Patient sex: M
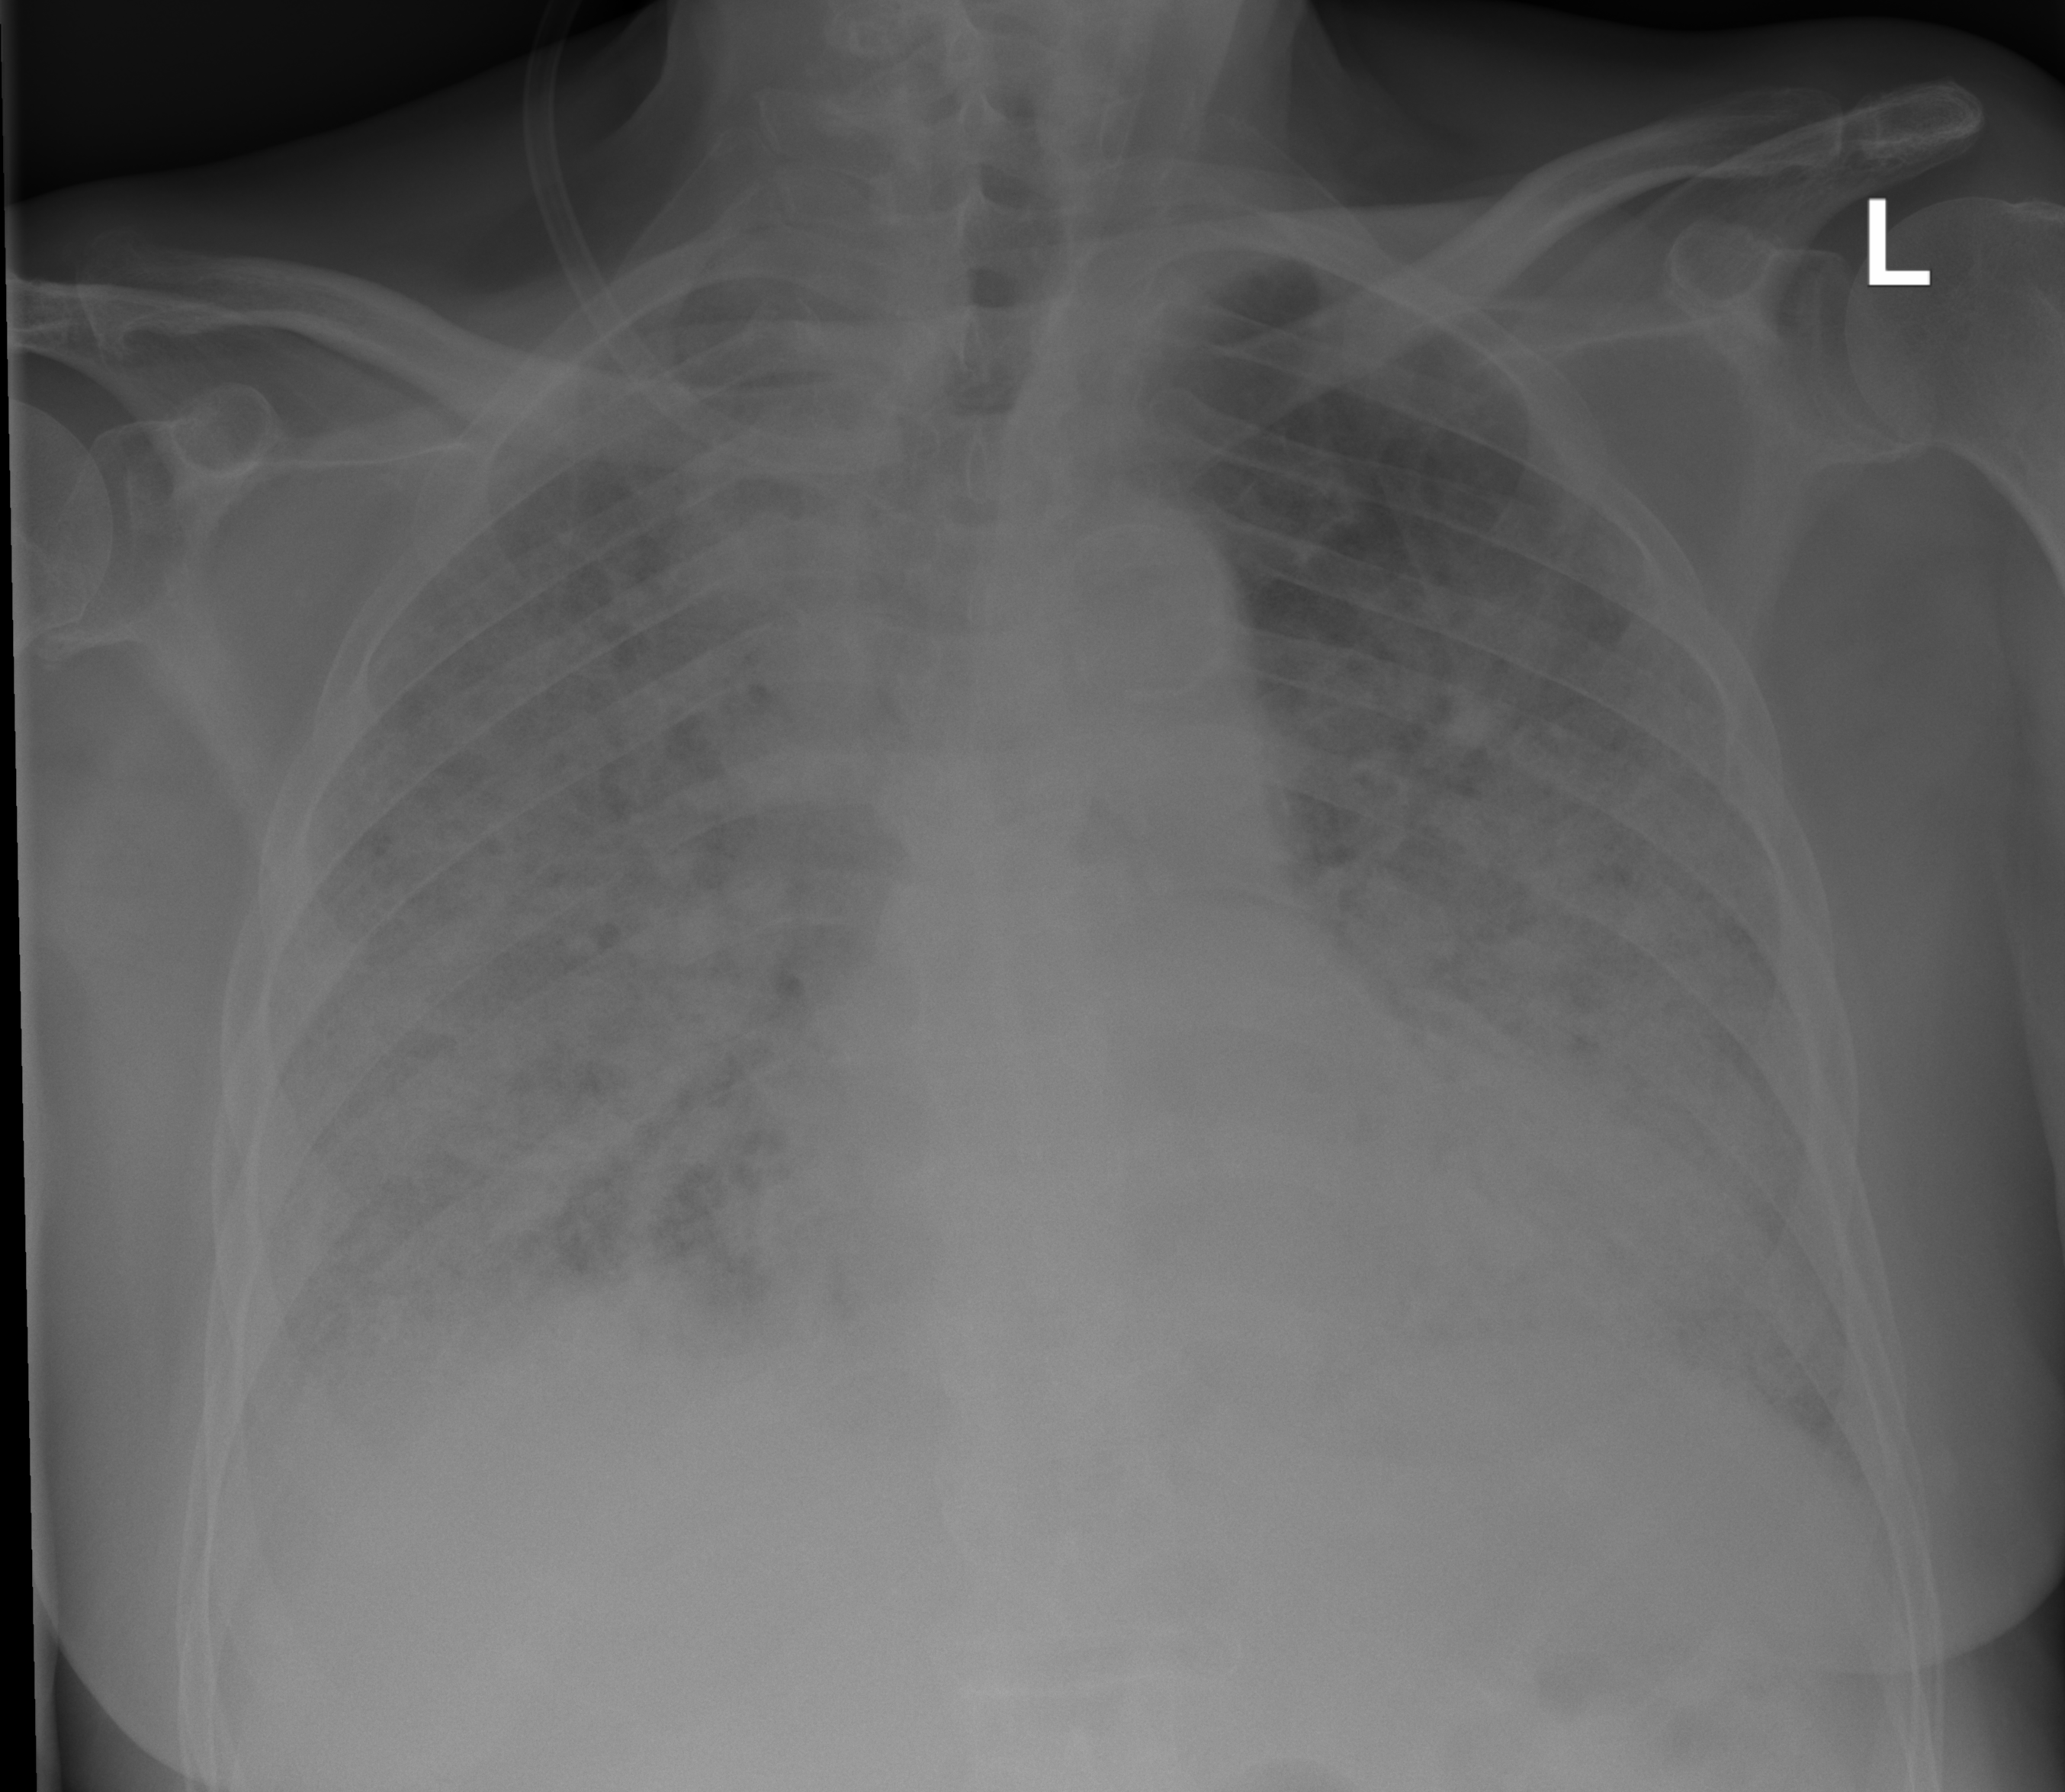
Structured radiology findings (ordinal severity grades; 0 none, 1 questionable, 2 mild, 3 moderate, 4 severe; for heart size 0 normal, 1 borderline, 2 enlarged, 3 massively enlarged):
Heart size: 0
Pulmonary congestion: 0
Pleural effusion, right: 0
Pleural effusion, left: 0
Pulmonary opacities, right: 4
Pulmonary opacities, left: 4
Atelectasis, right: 3
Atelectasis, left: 3